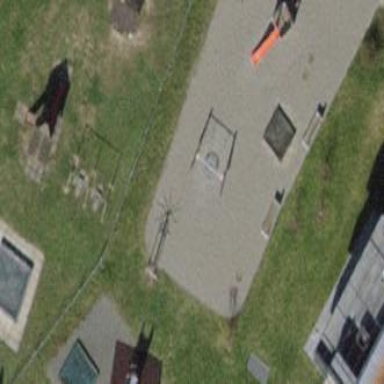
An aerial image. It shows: Playground area for leisure activities on the land.